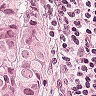
Metastatic tissue present: yes